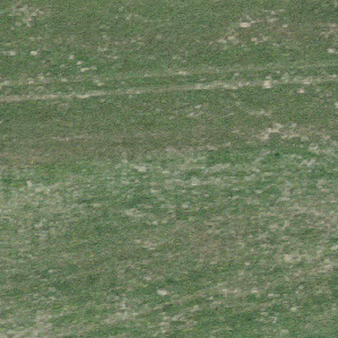
Label: other